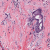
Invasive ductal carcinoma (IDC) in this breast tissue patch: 1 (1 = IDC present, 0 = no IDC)